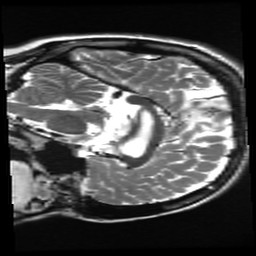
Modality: T2w
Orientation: sagittal
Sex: female
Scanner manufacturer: ge
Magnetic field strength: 3 T
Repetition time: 5 s
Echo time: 0.1015 s